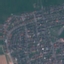
Label: Residential